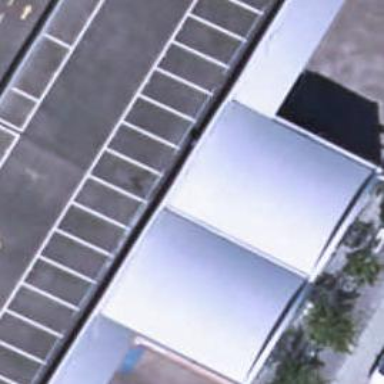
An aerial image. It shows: Industrial building.